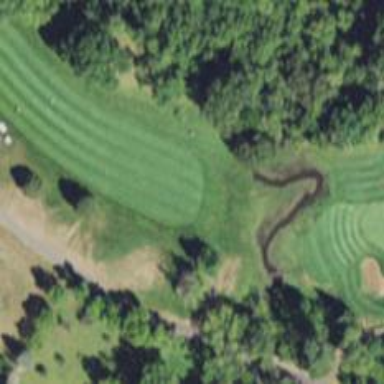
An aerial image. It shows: Golf hole.